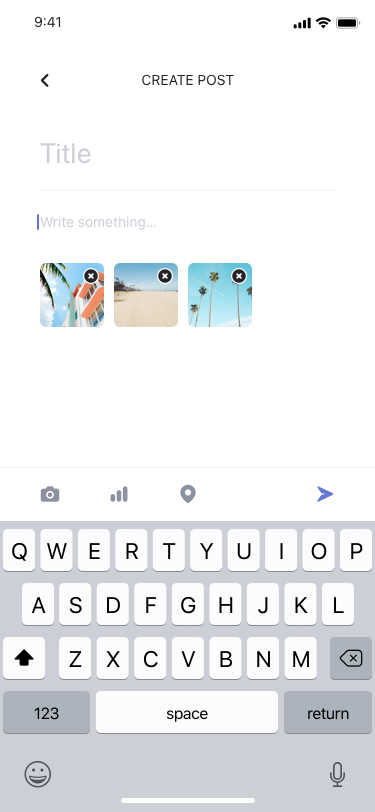
Text in this UI design:
Write something…
Title